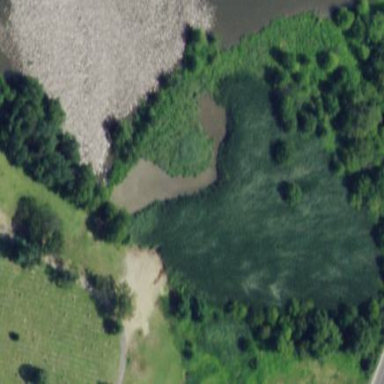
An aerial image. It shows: Marshy wetland area.